Interaction volume radius: 5 \u00c5
Interaction volume height: 15 \u00c5
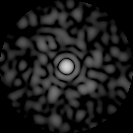
Disorder parameter: 0.8365